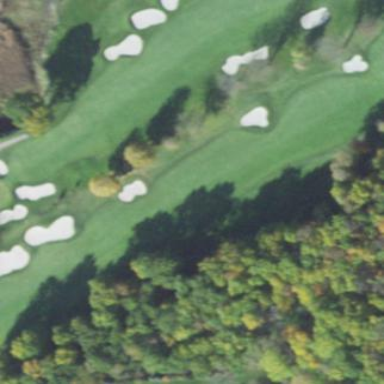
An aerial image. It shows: Grassy area designated as golf fairway.